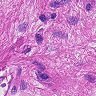
Metastatic tissue present: no